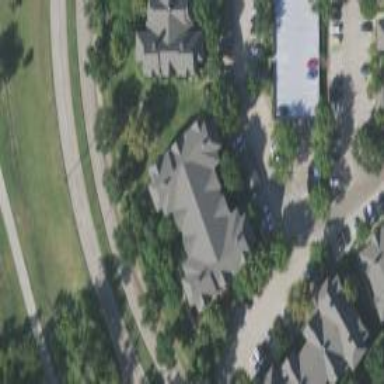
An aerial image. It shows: Hipped roof apartment building.